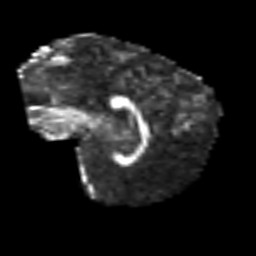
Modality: FA
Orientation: sagittal
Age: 39
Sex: female
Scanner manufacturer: siemens
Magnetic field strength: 3 T
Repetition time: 6.1 s
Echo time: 0.101 s